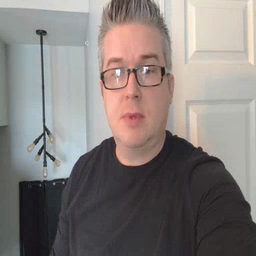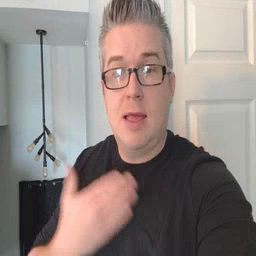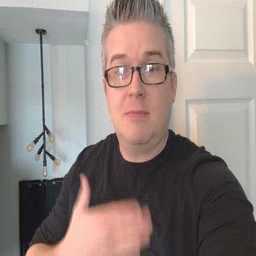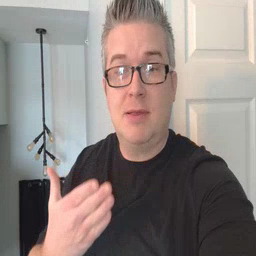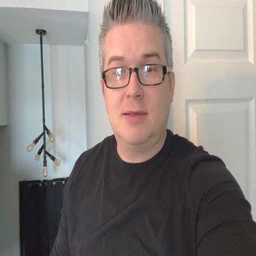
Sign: happy